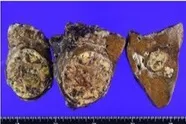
(a) Gross image of the resected right liver lobe.
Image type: pathology (immunostaining)